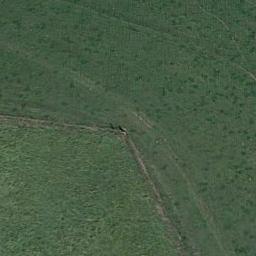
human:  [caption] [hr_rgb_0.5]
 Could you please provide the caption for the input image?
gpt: A large lush green meadow covered with green grass .

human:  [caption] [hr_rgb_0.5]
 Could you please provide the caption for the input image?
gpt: This meadow has dense lower grasses and some taller grasses and a trail is also on the meadow .

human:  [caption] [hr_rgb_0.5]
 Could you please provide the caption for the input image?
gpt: The entire image is dominated by grass .

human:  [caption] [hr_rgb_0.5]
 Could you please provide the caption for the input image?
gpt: The meadow is dense but uneven .

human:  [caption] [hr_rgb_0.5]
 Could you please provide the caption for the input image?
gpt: A dense meadow with many green grass .